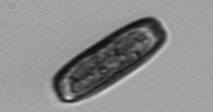
Label: Ephemera